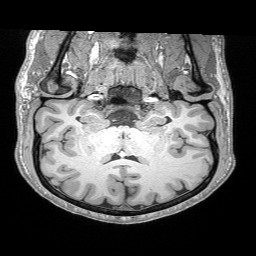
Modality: T1w
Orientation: sagittal
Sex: male